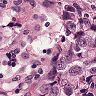
Metastatic tissue present: yes